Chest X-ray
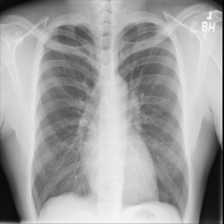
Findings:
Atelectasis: negative
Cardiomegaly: negative
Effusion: negative
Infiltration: negative
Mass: negative
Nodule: negative
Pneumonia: negative
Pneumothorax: negative
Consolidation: negative
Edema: negative
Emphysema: negative
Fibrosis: positive
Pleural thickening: negative
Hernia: negative